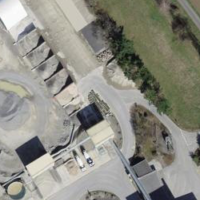
EUNIS habitat code: 54
Species observed at this site:
Milvus milvus
Phylloscopus collybita